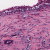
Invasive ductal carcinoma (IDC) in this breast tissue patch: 0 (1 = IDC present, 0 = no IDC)